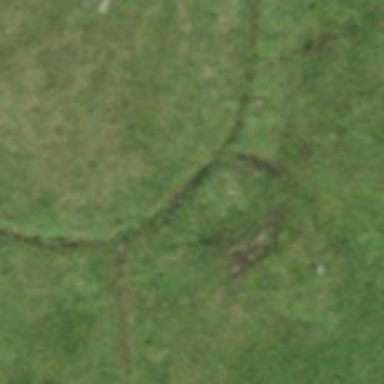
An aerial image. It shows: Ditch in the surroundings.